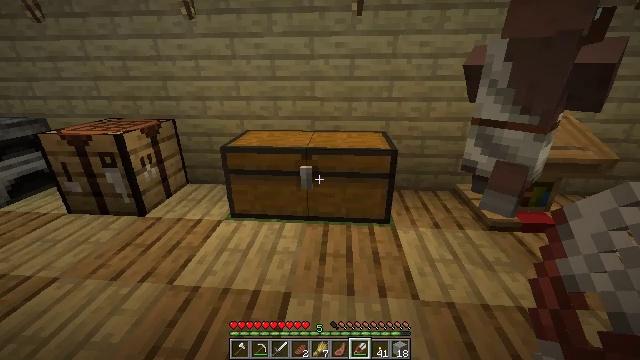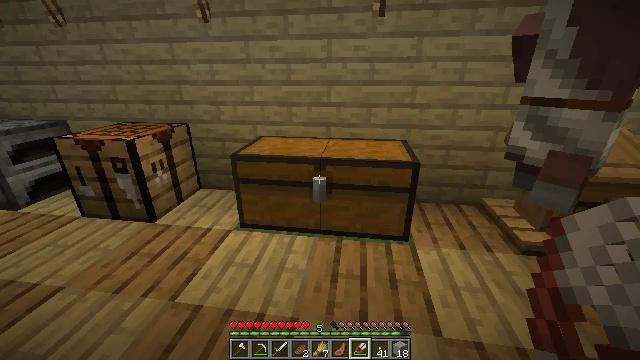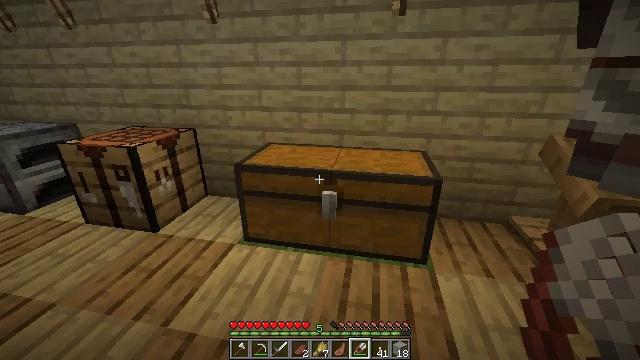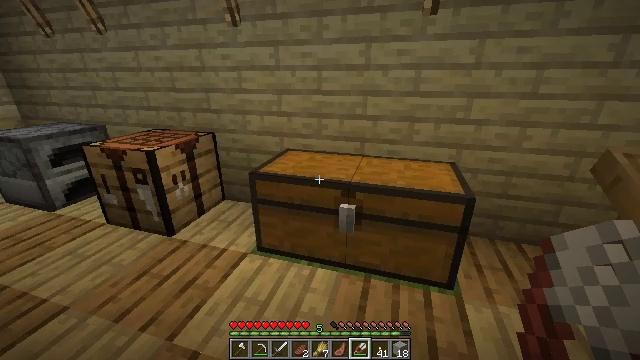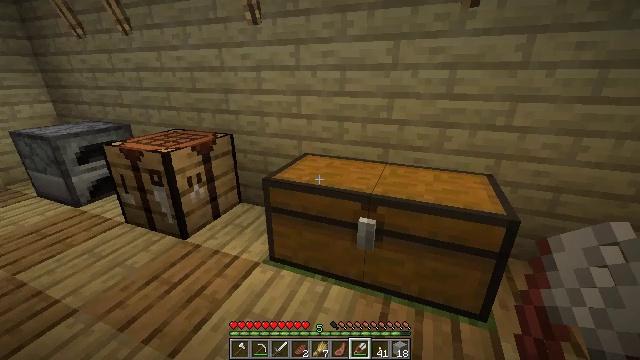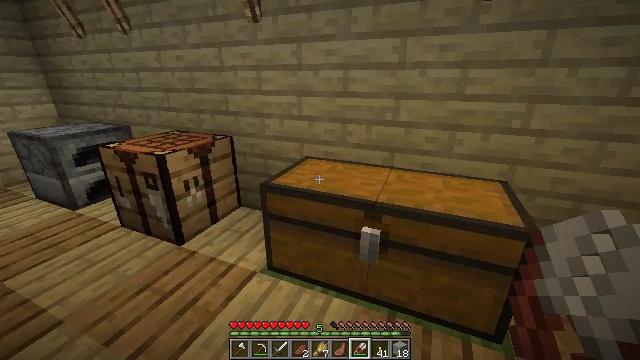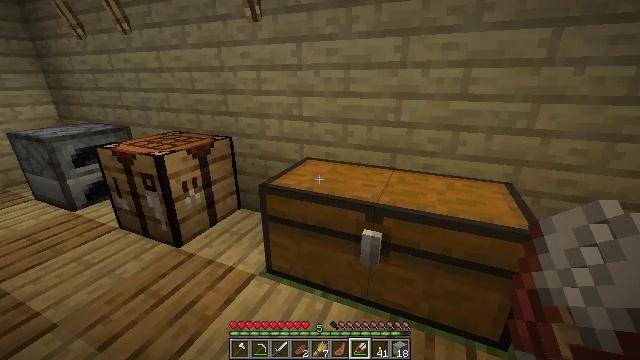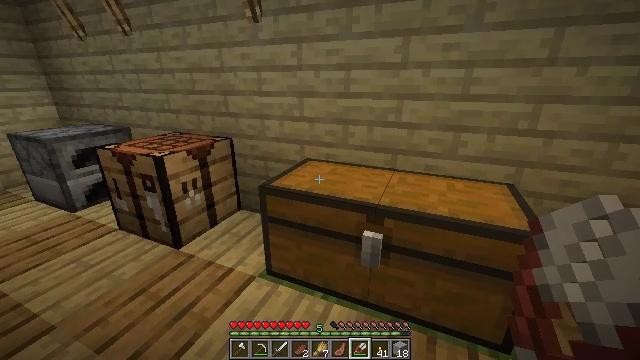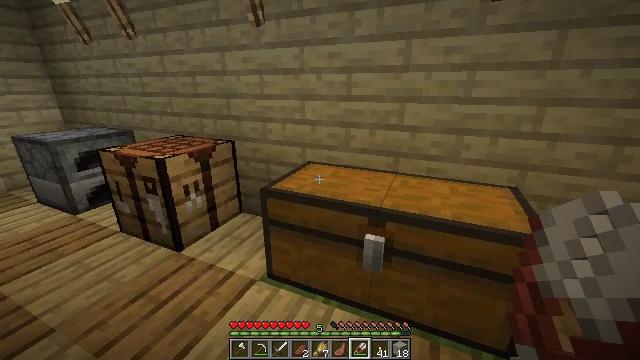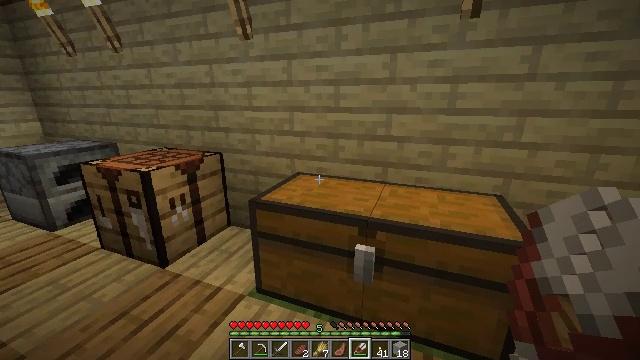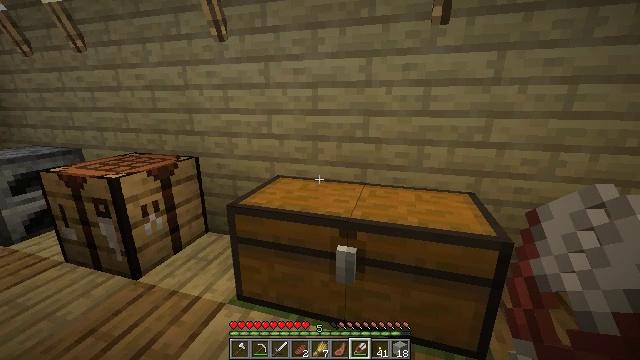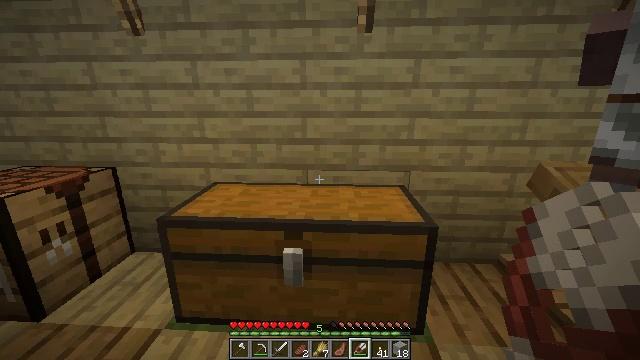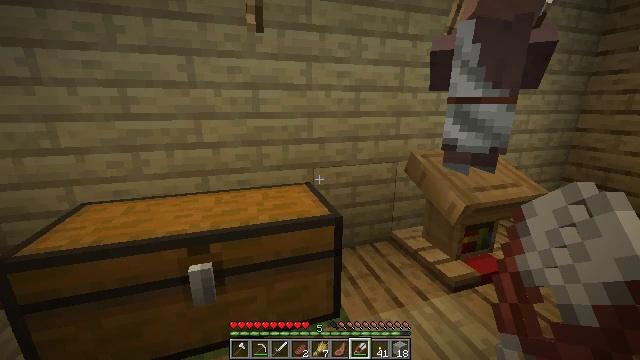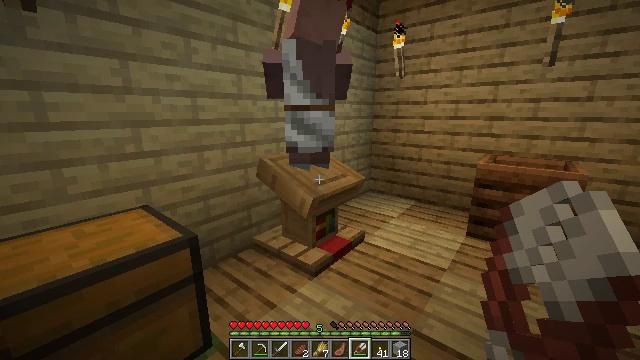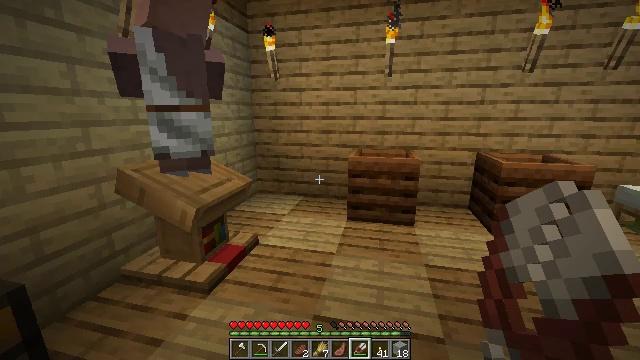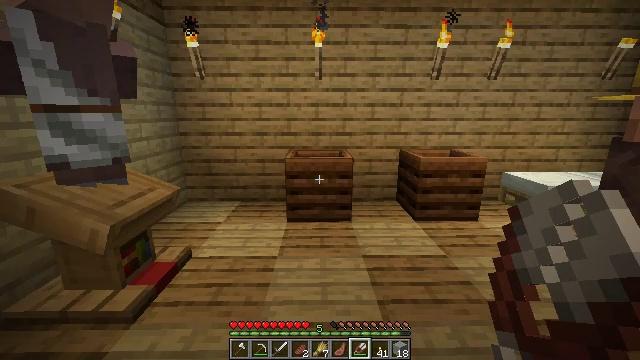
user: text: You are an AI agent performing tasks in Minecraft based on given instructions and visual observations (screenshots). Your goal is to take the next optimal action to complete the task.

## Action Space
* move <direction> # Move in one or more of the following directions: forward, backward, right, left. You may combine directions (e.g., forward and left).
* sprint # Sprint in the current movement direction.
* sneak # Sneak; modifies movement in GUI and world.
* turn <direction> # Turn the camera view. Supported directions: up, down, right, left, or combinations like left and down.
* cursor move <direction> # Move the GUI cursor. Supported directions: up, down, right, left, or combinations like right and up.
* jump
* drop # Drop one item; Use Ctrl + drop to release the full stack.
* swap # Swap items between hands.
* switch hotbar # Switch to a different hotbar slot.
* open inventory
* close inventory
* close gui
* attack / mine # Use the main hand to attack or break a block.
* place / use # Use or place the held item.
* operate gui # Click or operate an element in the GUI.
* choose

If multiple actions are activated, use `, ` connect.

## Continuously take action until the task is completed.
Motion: motion action
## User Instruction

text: Combine wool and wooden planks to make a gray bed.
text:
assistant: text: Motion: move forward, turn left
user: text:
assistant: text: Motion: move forward, turn left
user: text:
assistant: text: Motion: move forward, turn left
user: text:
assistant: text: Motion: turn left
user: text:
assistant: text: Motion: turn left
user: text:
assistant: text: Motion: no_op
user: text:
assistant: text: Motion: no_op
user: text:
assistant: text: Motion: no_op
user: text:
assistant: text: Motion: turn right and up
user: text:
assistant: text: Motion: turn right
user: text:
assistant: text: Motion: turn right
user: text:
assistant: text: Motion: turn right
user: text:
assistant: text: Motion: turn right and up
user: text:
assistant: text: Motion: turn right
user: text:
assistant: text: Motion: turn right
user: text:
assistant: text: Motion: turn right
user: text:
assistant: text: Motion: turn right
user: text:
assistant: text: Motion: turn right
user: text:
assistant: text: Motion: turn right and down
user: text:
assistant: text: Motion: turn right and down
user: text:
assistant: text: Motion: turn right and down
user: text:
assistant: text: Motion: turn right
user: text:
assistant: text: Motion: turn right
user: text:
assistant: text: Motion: no_op
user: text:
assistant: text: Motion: no_op
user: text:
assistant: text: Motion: no_op
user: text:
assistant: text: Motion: no_op
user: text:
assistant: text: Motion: no_op
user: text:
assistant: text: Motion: no_op
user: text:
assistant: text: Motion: move back